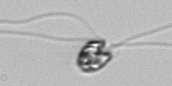
Label: flagellate_morphotype1